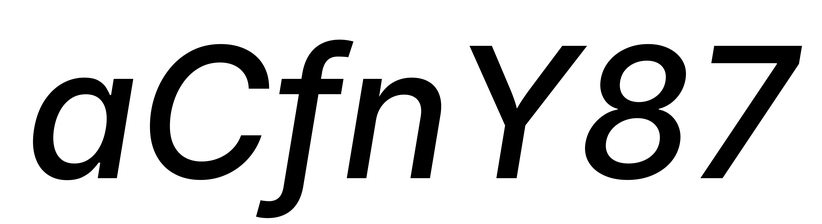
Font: Inter-Italic_Medium_Italic